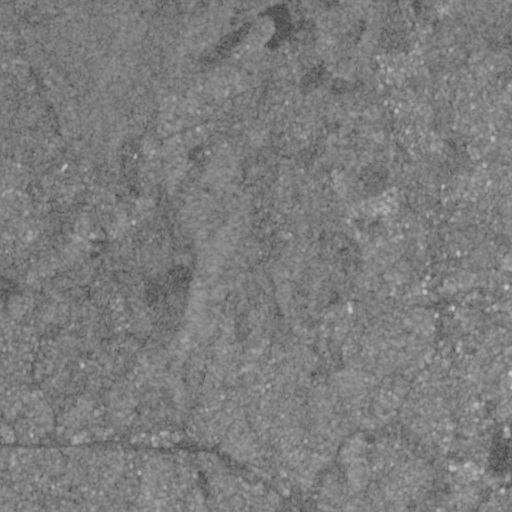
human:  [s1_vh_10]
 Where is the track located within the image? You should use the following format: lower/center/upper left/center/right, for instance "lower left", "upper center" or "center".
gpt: The track is located in the center right of the image.
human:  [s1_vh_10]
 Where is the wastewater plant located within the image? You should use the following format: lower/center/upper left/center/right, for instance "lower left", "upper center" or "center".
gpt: The wastewater plant is located in the upper right of the image.
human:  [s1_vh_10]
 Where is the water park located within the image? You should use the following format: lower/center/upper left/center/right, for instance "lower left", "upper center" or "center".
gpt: The water park is located in the lower right of the image.
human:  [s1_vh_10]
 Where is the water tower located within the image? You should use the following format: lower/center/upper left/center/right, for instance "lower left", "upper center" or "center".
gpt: The water tower is located in the lower right of the image.
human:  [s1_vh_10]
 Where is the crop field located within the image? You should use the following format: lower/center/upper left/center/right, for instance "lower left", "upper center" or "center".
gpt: There is no crop field in the image.

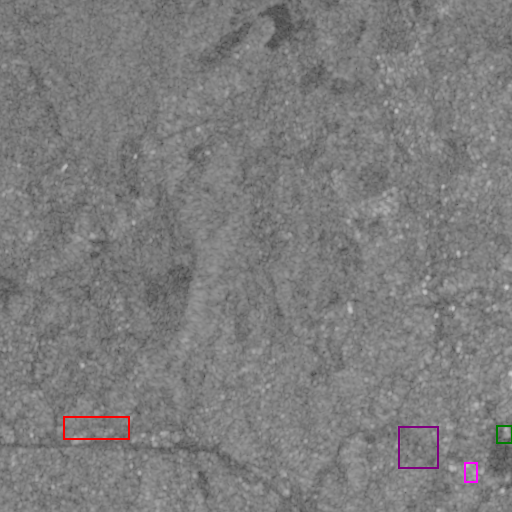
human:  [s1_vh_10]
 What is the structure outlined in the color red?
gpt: The structure outlined in red is a park.
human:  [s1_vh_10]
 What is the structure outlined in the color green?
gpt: The structure outlined in green is a parking lot.
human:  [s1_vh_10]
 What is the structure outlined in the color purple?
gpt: The structure outlined in purple is a water park.
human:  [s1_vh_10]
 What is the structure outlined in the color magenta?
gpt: The structure outlined in magenta is a building.
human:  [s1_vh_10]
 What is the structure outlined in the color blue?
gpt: There is no blue outline.